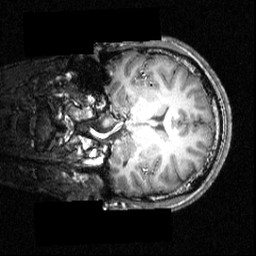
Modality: T1w
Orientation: coronal
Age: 19
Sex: male
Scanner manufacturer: siemens
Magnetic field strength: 3.951 T
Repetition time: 1.5 s
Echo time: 0.00335 s